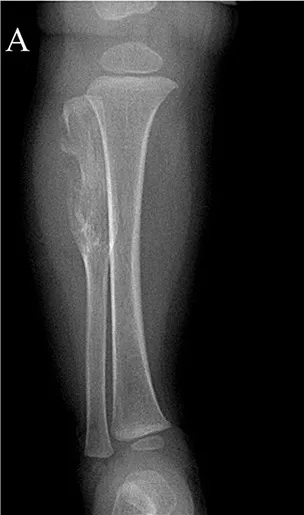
Digital radiograph preoperatively:. Radiographs of the right tibia, and ,fibula showing an irregular bone destruction of proximal fibula.
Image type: radiology (x_ray)